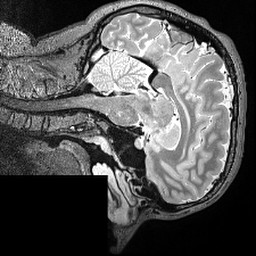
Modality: T2w
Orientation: sagittal
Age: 30
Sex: female